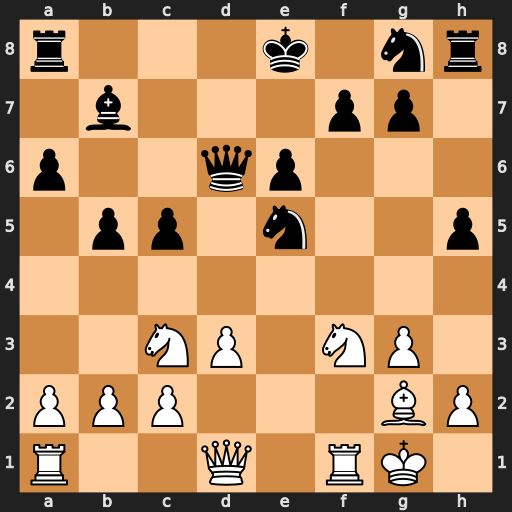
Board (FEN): r3k1nr/1b3pp1/p2qp3/1pp1n2p/8/2NP1NP1/PPP3BP/R2Q1RK1
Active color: w
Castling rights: kq
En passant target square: -
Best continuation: Nxe5 Qxe5 Bxb7